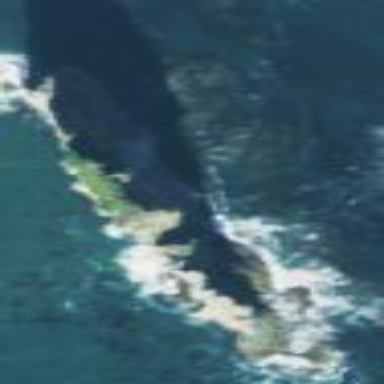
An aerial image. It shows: Islet along the natural coastline.